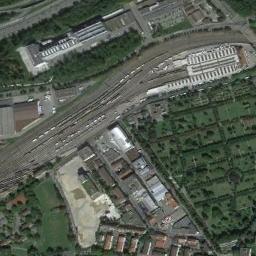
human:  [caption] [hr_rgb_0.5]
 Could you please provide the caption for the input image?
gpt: The railway station is next to some trees and grass .

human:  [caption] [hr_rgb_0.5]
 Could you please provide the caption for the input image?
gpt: A well-equipped railway station in a good suburb .

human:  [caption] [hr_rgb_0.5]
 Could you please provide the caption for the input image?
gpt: There are many trees and buildings near the railway station .

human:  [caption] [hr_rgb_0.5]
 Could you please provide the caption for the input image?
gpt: The railway station has lots of railways, Some trains and white buildings and some green areas are next to the railway station .

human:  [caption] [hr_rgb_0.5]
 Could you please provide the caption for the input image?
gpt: There are many green trees and buildings near the railway station .